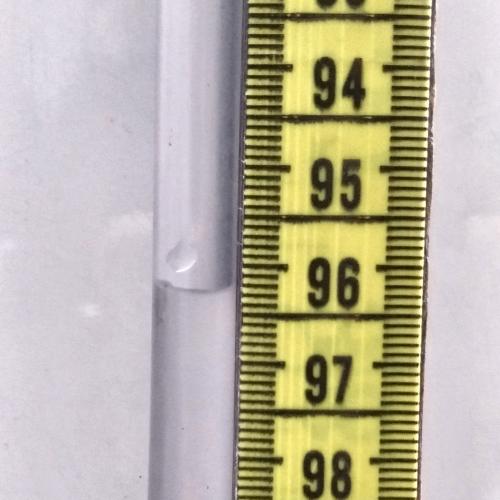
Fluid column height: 96.3 cm